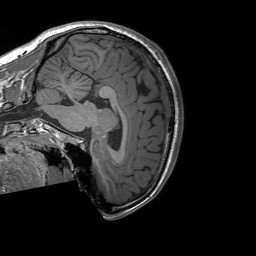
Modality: T1w
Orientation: sagittal